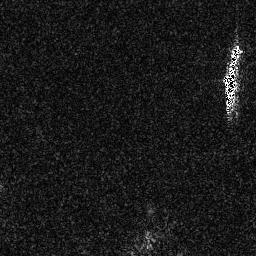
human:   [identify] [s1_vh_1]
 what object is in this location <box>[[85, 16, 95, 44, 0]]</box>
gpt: <ref>1 medium ship at the right</ref>